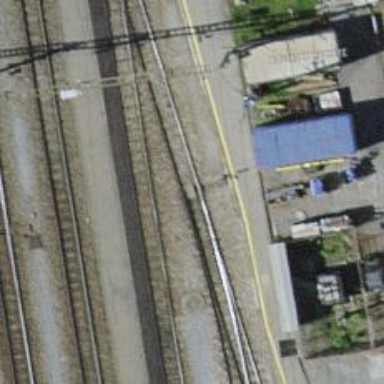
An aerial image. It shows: Railway switch.